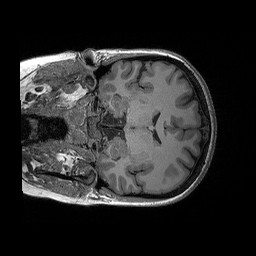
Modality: T1w
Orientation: coronal
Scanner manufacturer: siemens
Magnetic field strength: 3 T
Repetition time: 2.3 s
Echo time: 0.00298 s